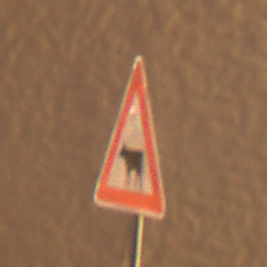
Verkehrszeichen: ViehtriebRechts
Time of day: Night
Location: Outdoor (Urban)
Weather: Clear
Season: NotSpecified
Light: Artificial